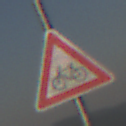
Verkehrszeichen: RadverkehrRechts
Umgebung: Outdoor, Nature
Tageszeit: SunriseSunset
Wetter: Clear
Licht: Natural
Jahreszeit: NotSpecified
Kontrast: HighContrast